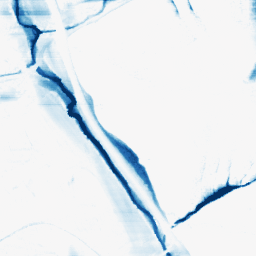
Category: morphological
Decomposition family: morphological_rect
Decomposition parameters: operation: closing
width: 50
height: 5
Upsampling method: quintic
Upsampling parameters: scale: 4
Upsampling scale: 4